Question: I want to make a line segment with multiple colours according to the input of colour codes given as the list of integers. For example, suppose there is a list of integers n and tuple containing colour code
'''
n= [1, 2, 1, 3, 4, 2, 3, 1, 1, 2, 3]
codes=([1, 'Red'], [2, 'Yellow'], [3, 'Green'], [4, 'Blue'])
'''
Then, I want a line segment which is made up of multiple colours according to the colour codes in the sequence of the given integers. Please find this image for reference

The given image has input sequence length of about 100 integers and corresponding colour codes. How can something like this be constructed?
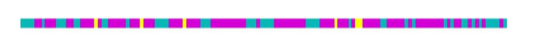
Answer: A good solution for this sort of thing in python is the PIL library:
'''
from PIL import Image, ImageDraw
def colored_bar(data, colors, height=10, width=5):
# Create a blank image
im = Image.new('RGBA', (width * len(data), height), (0, 0, 0, 0))
# Create a draw object
draw = ImageDraw.Draw(im)
for i, val in enumerate(data):
draw.rectangle((i * width, 0, (i+1) * width, height),
fill=colors[val])
return im
'''
'''
n = [1, 2, 1, 3, 4, 2, 3, 1, 1, 2, 3]
codes = dict(([1, 'red'], [2, 'yellow'], [3, 'green'], [4, 'blue']))
image = colored_bar(n, codes)
image.show()
'''